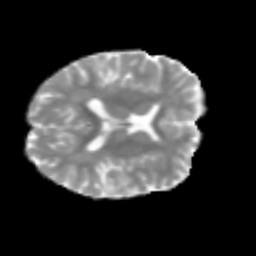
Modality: MD
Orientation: axial
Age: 22
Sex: female
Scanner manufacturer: siemens
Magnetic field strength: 3 T
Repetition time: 2.3 s
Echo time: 0.085 s